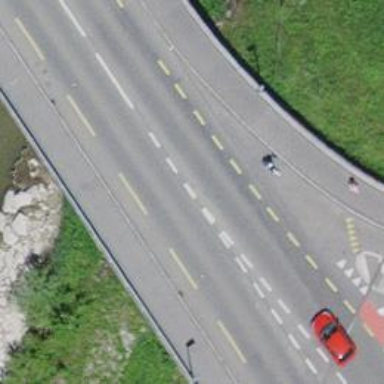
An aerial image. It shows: Secondary road with asphalt surface. The road includes bridge with designated lane for cyclists on both sides.